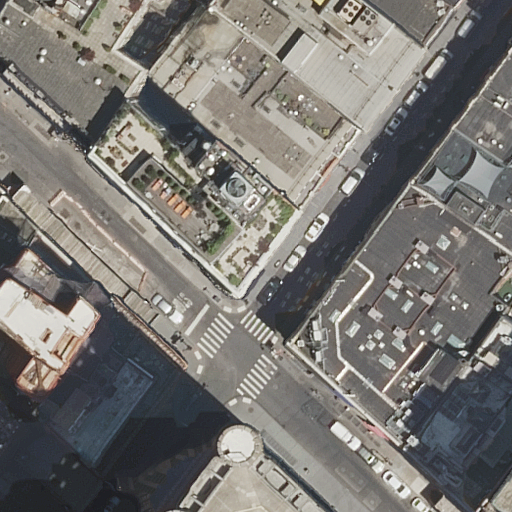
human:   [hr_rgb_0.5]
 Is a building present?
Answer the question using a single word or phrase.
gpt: yes

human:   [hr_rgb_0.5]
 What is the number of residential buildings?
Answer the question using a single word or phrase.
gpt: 17

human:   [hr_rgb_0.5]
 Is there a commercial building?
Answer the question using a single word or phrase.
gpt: no

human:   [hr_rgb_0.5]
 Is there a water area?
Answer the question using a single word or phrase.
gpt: no

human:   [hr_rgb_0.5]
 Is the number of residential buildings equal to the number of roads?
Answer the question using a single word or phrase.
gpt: no

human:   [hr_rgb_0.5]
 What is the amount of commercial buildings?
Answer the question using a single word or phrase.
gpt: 0

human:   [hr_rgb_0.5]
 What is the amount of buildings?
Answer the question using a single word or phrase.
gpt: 18

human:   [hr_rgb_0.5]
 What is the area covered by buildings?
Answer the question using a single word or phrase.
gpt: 7791m2

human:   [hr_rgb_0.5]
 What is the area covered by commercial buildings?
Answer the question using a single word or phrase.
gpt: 0m2

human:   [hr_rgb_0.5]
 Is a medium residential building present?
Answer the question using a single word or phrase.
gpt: yes

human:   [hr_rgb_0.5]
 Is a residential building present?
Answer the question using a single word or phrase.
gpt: yes

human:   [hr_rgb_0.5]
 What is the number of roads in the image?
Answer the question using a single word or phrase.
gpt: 4

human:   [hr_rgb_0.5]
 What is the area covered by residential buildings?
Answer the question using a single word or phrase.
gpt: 7665m2

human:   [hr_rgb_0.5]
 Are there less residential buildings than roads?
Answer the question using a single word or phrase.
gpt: no

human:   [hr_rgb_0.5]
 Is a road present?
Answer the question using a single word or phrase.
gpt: yes

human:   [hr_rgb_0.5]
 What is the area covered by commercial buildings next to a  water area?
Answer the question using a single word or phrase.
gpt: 0m2

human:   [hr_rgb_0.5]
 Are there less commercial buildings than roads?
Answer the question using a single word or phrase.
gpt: yes

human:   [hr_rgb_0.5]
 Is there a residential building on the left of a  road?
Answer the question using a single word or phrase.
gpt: yes

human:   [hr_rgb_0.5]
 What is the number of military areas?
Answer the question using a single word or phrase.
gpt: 0

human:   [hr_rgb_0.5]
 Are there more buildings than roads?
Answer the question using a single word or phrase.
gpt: yes

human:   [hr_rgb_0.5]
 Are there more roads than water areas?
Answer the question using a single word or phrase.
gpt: yes

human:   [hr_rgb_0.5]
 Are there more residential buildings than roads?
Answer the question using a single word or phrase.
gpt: yes

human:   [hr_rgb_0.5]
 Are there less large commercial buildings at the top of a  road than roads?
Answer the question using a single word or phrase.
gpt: yes

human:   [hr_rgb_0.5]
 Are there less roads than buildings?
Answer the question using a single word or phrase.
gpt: yes

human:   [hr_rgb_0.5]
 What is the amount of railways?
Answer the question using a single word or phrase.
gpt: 0

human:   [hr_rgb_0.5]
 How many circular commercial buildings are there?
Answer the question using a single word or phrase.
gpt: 0

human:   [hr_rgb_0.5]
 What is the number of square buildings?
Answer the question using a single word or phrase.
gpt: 0

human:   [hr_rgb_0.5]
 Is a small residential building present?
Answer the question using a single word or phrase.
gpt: yes

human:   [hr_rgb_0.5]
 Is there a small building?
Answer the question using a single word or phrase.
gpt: yes

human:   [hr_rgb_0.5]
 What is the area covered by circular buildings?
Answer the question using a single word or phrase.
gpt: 0m2

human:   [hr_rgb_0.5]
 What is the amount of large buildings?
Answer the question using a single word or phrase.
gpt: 7

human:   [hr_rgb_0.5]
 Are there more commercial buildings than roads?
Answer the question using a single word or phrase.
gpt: no

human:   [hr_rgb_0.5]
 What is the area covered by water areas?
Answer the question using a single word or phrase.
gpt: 0m2

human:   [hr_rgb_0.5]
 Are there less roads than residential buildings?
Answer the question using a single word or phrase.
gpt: yes

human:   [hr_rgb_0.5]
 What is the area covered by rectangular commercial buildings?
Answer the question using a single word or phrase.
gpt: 0m2

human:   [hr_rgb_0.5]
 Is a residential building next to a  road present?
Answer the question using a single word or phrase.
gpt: yes

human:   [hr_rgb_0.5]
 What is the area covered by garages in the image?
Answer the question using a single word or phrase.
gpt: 0m2

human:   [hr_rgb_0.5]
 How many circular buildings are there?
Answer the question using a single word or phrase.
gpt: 0

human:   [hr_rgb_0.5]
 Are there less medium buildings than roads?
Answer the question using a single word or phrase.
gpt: no

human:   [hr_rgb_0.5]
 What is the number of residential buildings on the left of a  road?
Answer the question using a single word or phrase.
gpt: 9

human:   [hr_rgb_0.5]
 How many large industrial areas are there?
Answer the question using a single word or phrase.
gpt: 0

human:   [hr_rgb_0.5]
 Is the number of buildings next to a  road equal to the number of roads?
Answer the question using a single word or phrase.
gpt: no

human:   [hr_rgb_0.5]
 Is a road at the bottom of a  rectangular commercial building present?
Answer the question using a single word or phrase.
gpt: no

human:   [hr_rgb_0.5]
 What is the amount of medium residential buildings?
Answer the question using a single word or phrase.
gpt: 8

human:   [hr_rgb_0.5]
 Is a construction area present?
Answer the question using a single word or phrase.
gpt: no

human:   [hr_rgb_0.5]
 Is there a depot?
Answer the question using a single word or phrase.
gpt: no

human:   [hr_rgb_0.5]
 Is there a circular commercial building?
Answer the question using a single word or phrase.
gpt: no

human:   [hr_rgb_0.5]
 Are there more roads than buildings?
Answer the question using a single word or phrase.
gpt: no

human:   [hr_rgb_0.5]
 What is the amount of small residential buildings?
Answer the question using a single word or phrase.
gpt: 2

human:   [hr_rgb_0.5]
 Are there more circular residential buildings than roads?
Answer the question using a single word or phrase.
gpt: no

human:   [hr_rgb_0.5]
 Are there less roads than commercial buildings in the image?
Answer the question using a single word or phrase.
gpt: no

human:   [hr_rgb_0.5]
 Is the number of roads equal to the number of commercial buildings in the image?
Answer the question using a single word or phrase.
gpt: no

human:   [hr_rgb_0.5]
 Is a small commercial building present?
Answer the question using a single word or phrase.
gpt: no

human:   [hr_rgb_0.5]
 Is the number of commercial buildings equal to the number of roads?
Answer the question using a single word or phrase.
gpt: no

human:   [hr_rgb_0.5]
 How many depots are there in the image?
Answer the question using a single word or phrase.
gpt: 0

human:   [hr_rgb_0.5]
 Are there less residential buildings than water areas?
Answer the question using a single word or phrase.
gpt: no

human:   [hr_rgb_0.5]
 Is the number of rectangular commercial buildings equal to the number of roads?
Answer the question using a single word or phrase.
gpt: no

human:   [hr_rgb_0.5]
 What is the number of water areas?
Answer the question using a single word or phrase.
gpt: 0

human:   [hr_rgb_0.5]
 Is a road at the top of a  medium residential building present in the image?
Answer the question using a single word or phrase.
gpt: yes

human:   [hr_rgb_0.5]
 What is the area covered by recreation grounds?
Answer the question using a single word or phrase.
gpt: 0m2

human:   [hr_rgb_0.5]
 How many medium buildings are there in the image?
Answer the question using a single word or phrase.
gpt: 9

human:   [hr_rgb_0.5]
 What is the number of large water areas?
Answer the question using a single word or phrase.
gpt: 0

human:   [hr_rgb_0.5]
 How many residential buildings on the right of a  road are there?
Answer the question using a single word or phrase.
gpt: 7

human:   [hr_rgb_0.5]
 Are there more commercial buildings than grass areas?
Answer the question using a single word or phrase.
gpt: no